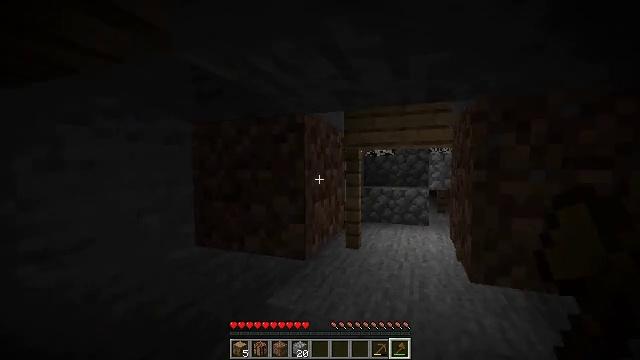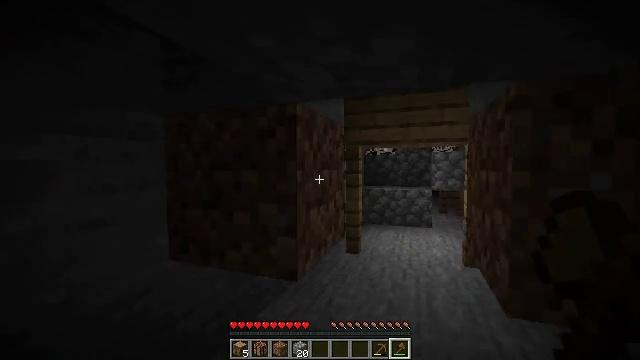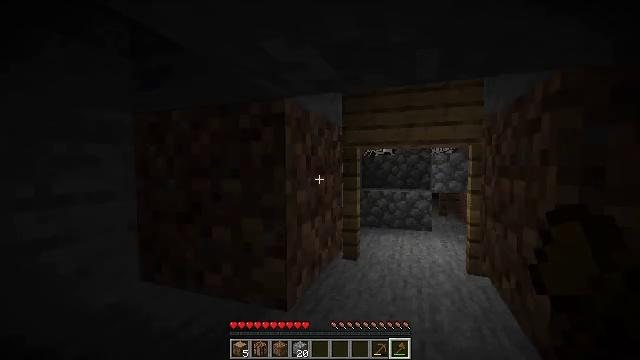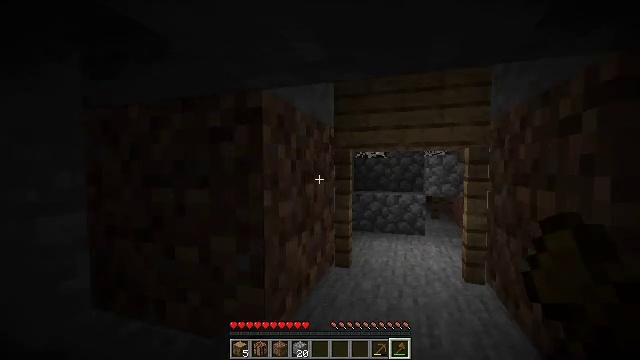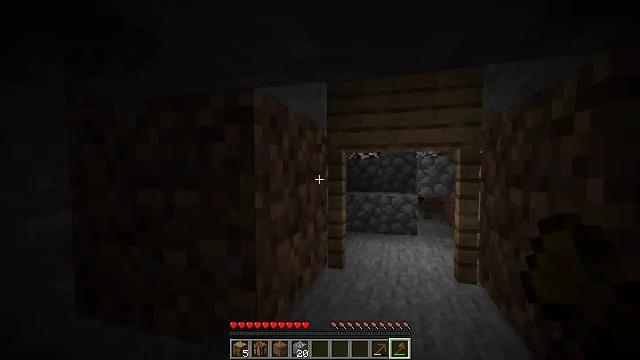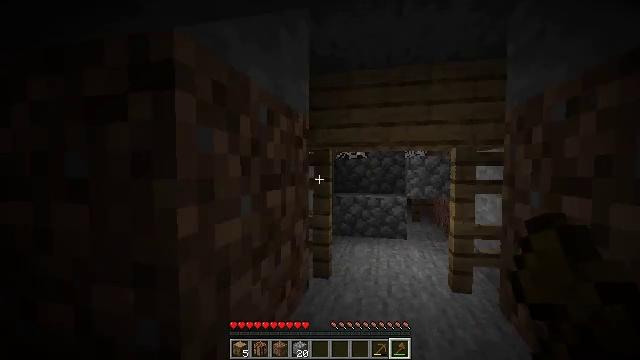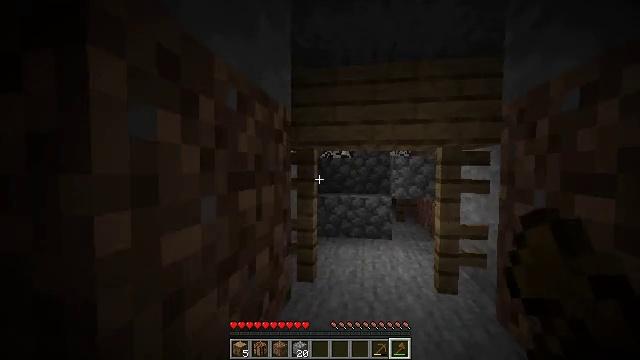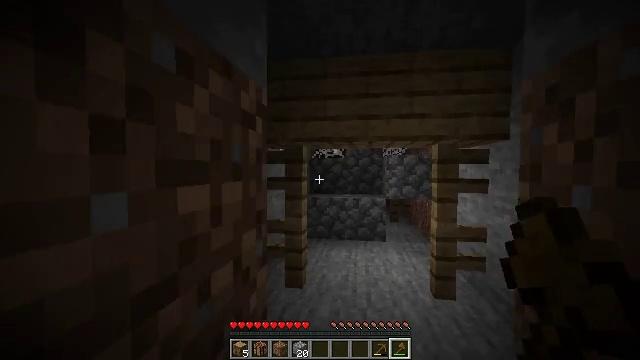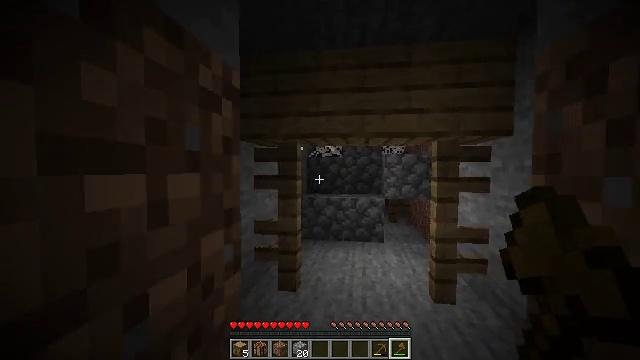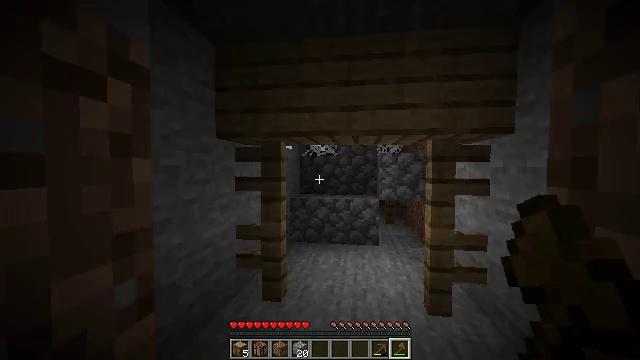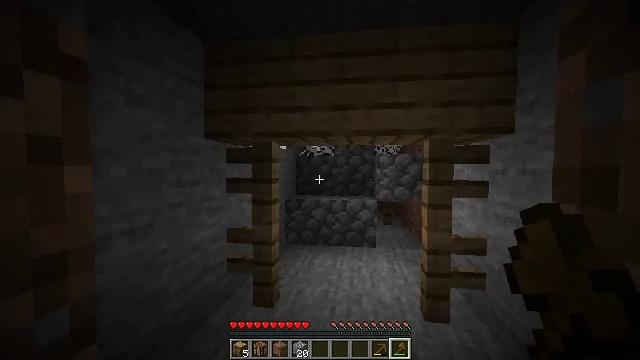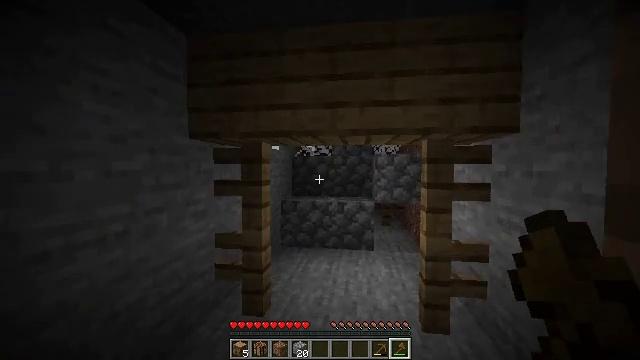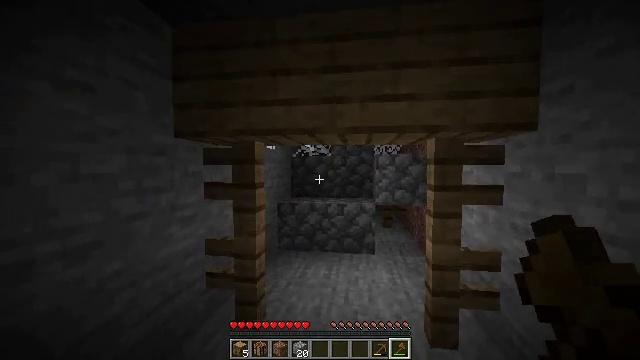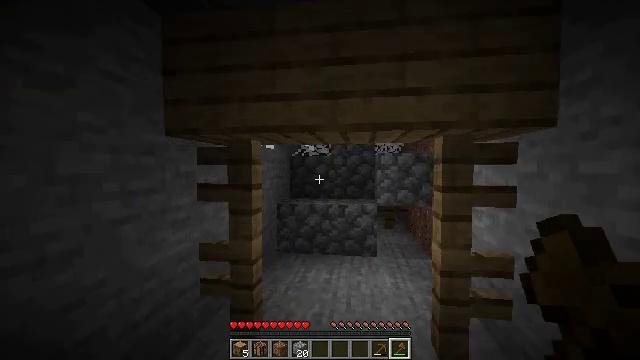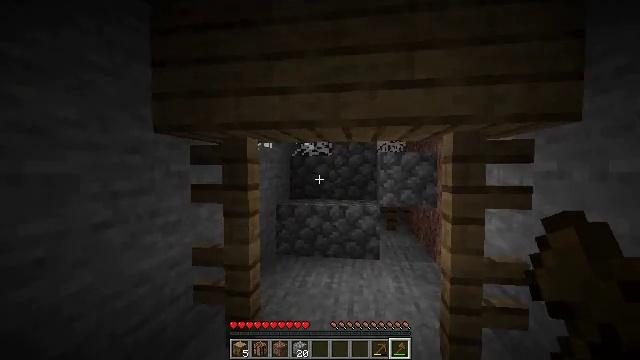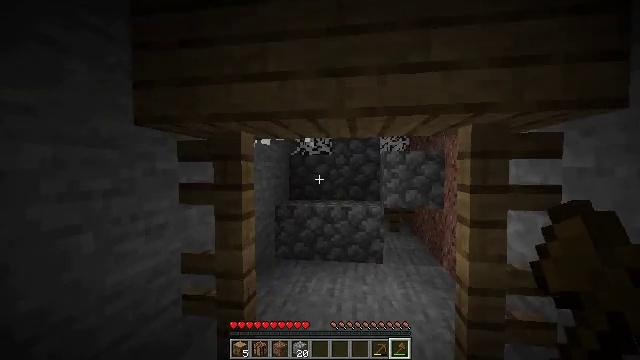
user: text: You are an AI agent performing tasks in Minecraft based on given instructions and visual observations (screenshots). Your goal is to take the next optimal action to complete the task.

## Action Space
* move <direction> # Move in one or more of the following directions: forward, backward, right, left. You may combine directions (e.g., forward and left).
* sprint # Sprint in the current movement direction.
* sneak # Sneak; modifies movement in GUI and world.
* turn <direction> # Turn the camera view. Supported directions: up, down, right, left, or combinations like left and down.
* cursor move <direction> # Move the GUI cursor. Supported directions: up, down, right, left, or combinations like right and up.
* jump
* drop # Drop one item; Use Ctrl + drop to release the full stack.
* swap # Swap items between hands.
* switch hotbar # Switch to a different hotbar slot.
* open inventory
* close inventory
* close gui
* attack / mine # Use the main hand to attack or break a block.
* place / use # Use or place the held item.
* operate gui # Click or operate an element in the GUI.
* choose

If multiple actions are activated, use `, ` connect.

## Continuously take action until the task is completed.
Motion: motion action
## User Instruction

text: Break the cobblestone to create a path.
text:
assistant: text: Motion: move forward
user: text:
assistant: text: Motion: move forward
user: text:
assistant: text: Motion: move forward, turn right
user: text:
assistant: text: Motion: move forward, turn right
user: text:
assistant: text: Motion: move forward, turn right
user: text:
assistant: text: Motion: move forward, turn right
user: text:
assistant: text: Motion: move forward and move right, turn right
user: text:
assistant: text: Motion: move forward and move right
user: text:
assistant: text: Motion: move forward and move right
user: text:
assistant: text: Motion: move forward and move right
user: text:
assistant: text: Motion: move forward
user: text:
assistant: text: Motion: move forward
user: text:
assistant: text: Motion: move forward
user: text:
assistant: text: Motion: move forward
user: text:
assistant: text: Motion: move forward
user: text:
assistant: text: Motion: move forward
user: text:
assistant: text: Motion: move forward
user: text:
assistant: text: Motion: move forward, turn up
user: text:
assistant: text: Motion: move forward
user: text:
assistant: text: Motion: move forward, turn up
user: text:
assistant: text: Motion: move forward
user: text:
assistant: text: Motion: move forward
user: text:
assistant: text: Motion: turn up
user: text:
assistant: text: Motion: turn up
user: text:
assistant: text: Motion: turn up
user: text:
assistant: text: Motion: no_op
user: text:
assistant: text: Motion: no_op
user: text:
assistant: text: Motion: no_op
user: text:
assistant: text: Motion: no_op
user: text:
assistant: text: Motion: no_op